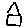
Label: house